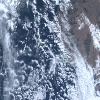
Label: cloud